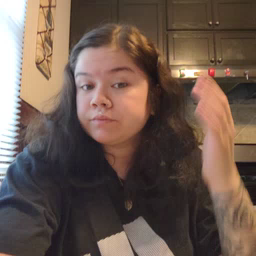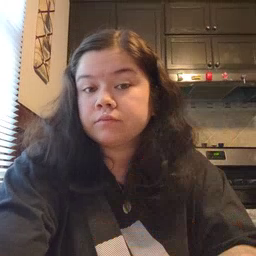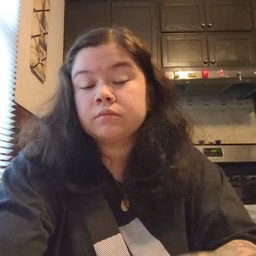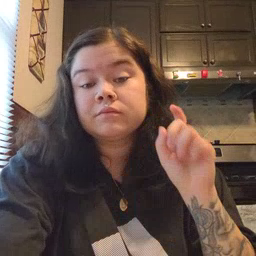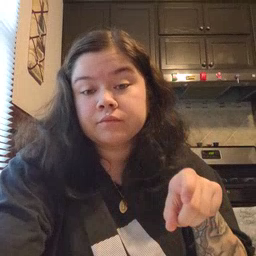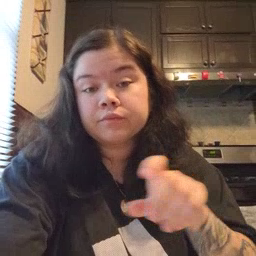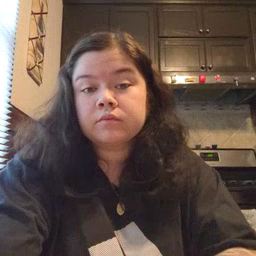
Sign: haveto